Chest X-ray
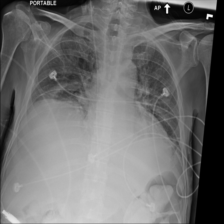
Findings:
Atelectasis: positive
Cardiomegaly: negative
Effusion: positive
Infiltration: positive
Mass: negative
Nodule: negative
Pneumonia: negative
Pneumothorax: negative
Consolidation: negative
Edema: negative
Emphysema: negative
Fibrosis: negative
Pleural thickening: negative
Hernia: negative